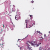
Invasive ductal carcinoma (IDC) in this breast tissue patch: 0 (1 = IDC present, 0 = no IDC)